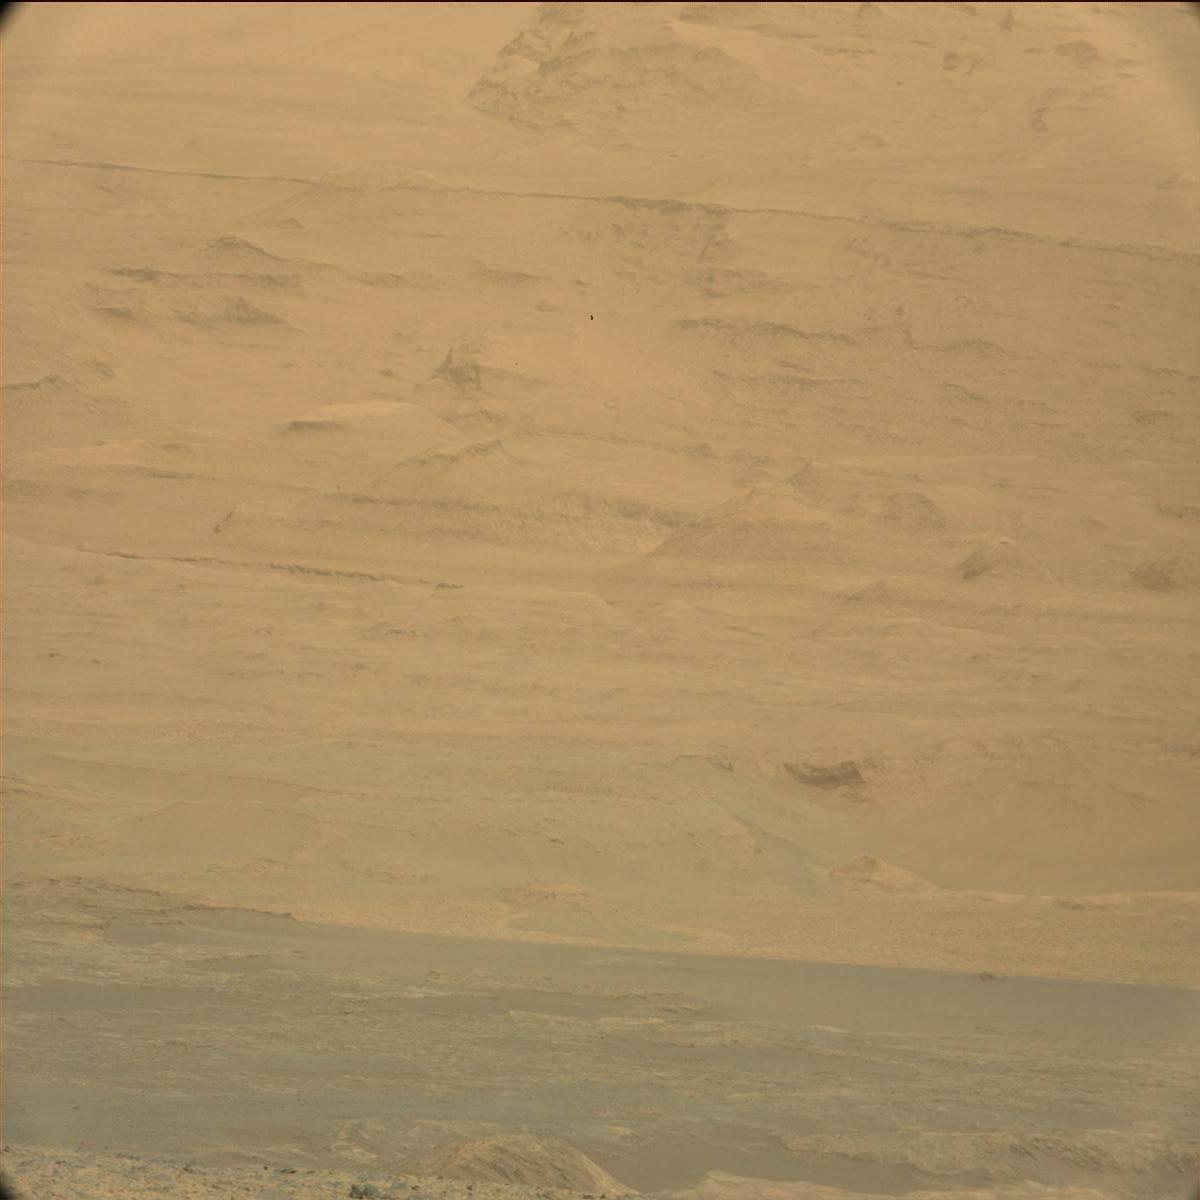
Terrain classes present: Ridge, Sand / Soil